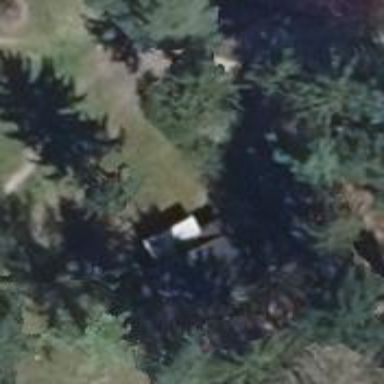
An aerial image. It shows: Isolated dwelling in remote location.